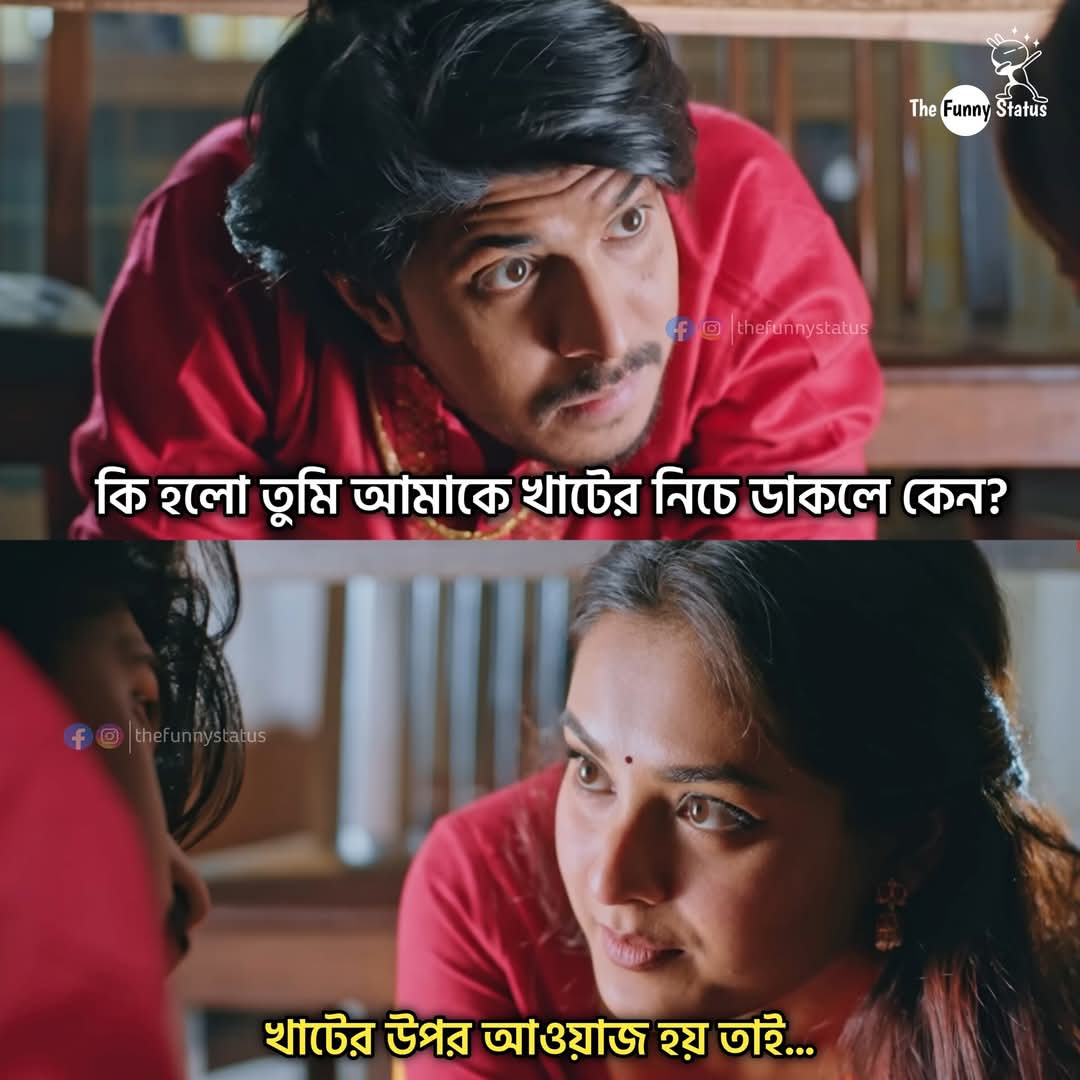
Text: কি হলো তুমি আমাকে খাটের নিচে ডাকলে কেন?
খাটের উপর আওয়াজ হয় তাই...
Label: Non Hate